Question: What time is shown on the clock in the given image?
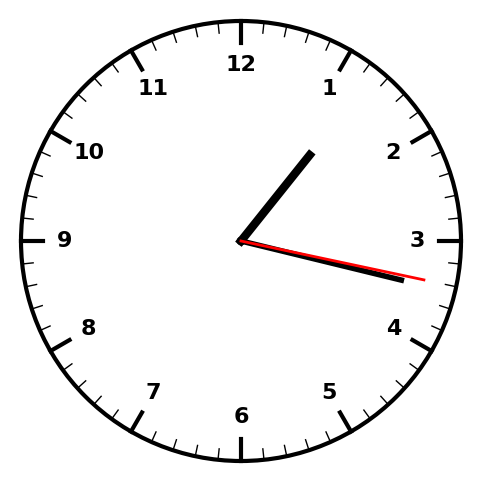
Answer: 01:17:17